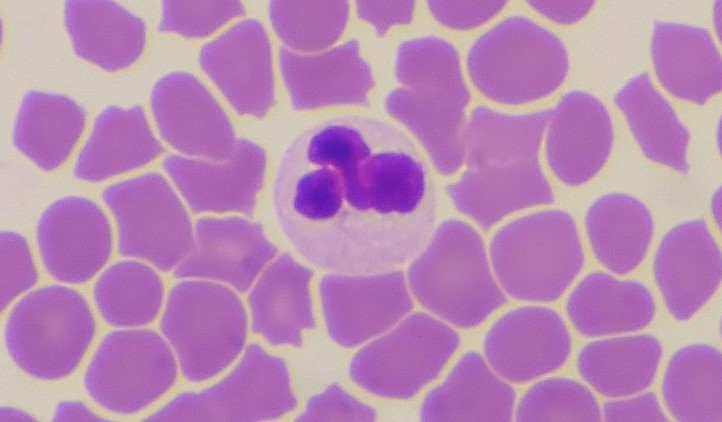
White blood cell type: Neutrophil